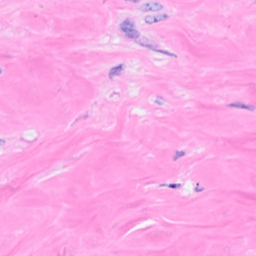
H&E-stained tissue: Breast